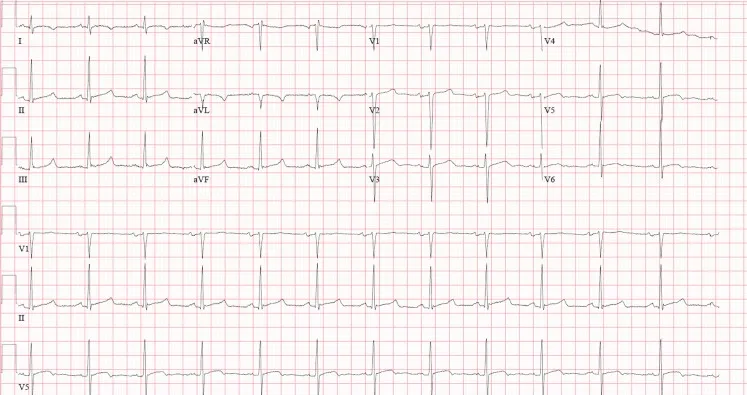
EKG showing normal sinus rhythm.
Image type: electrography (ekg)